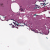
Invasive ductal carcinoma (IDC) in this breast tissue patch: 0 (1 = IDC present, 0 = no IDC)